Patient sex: M
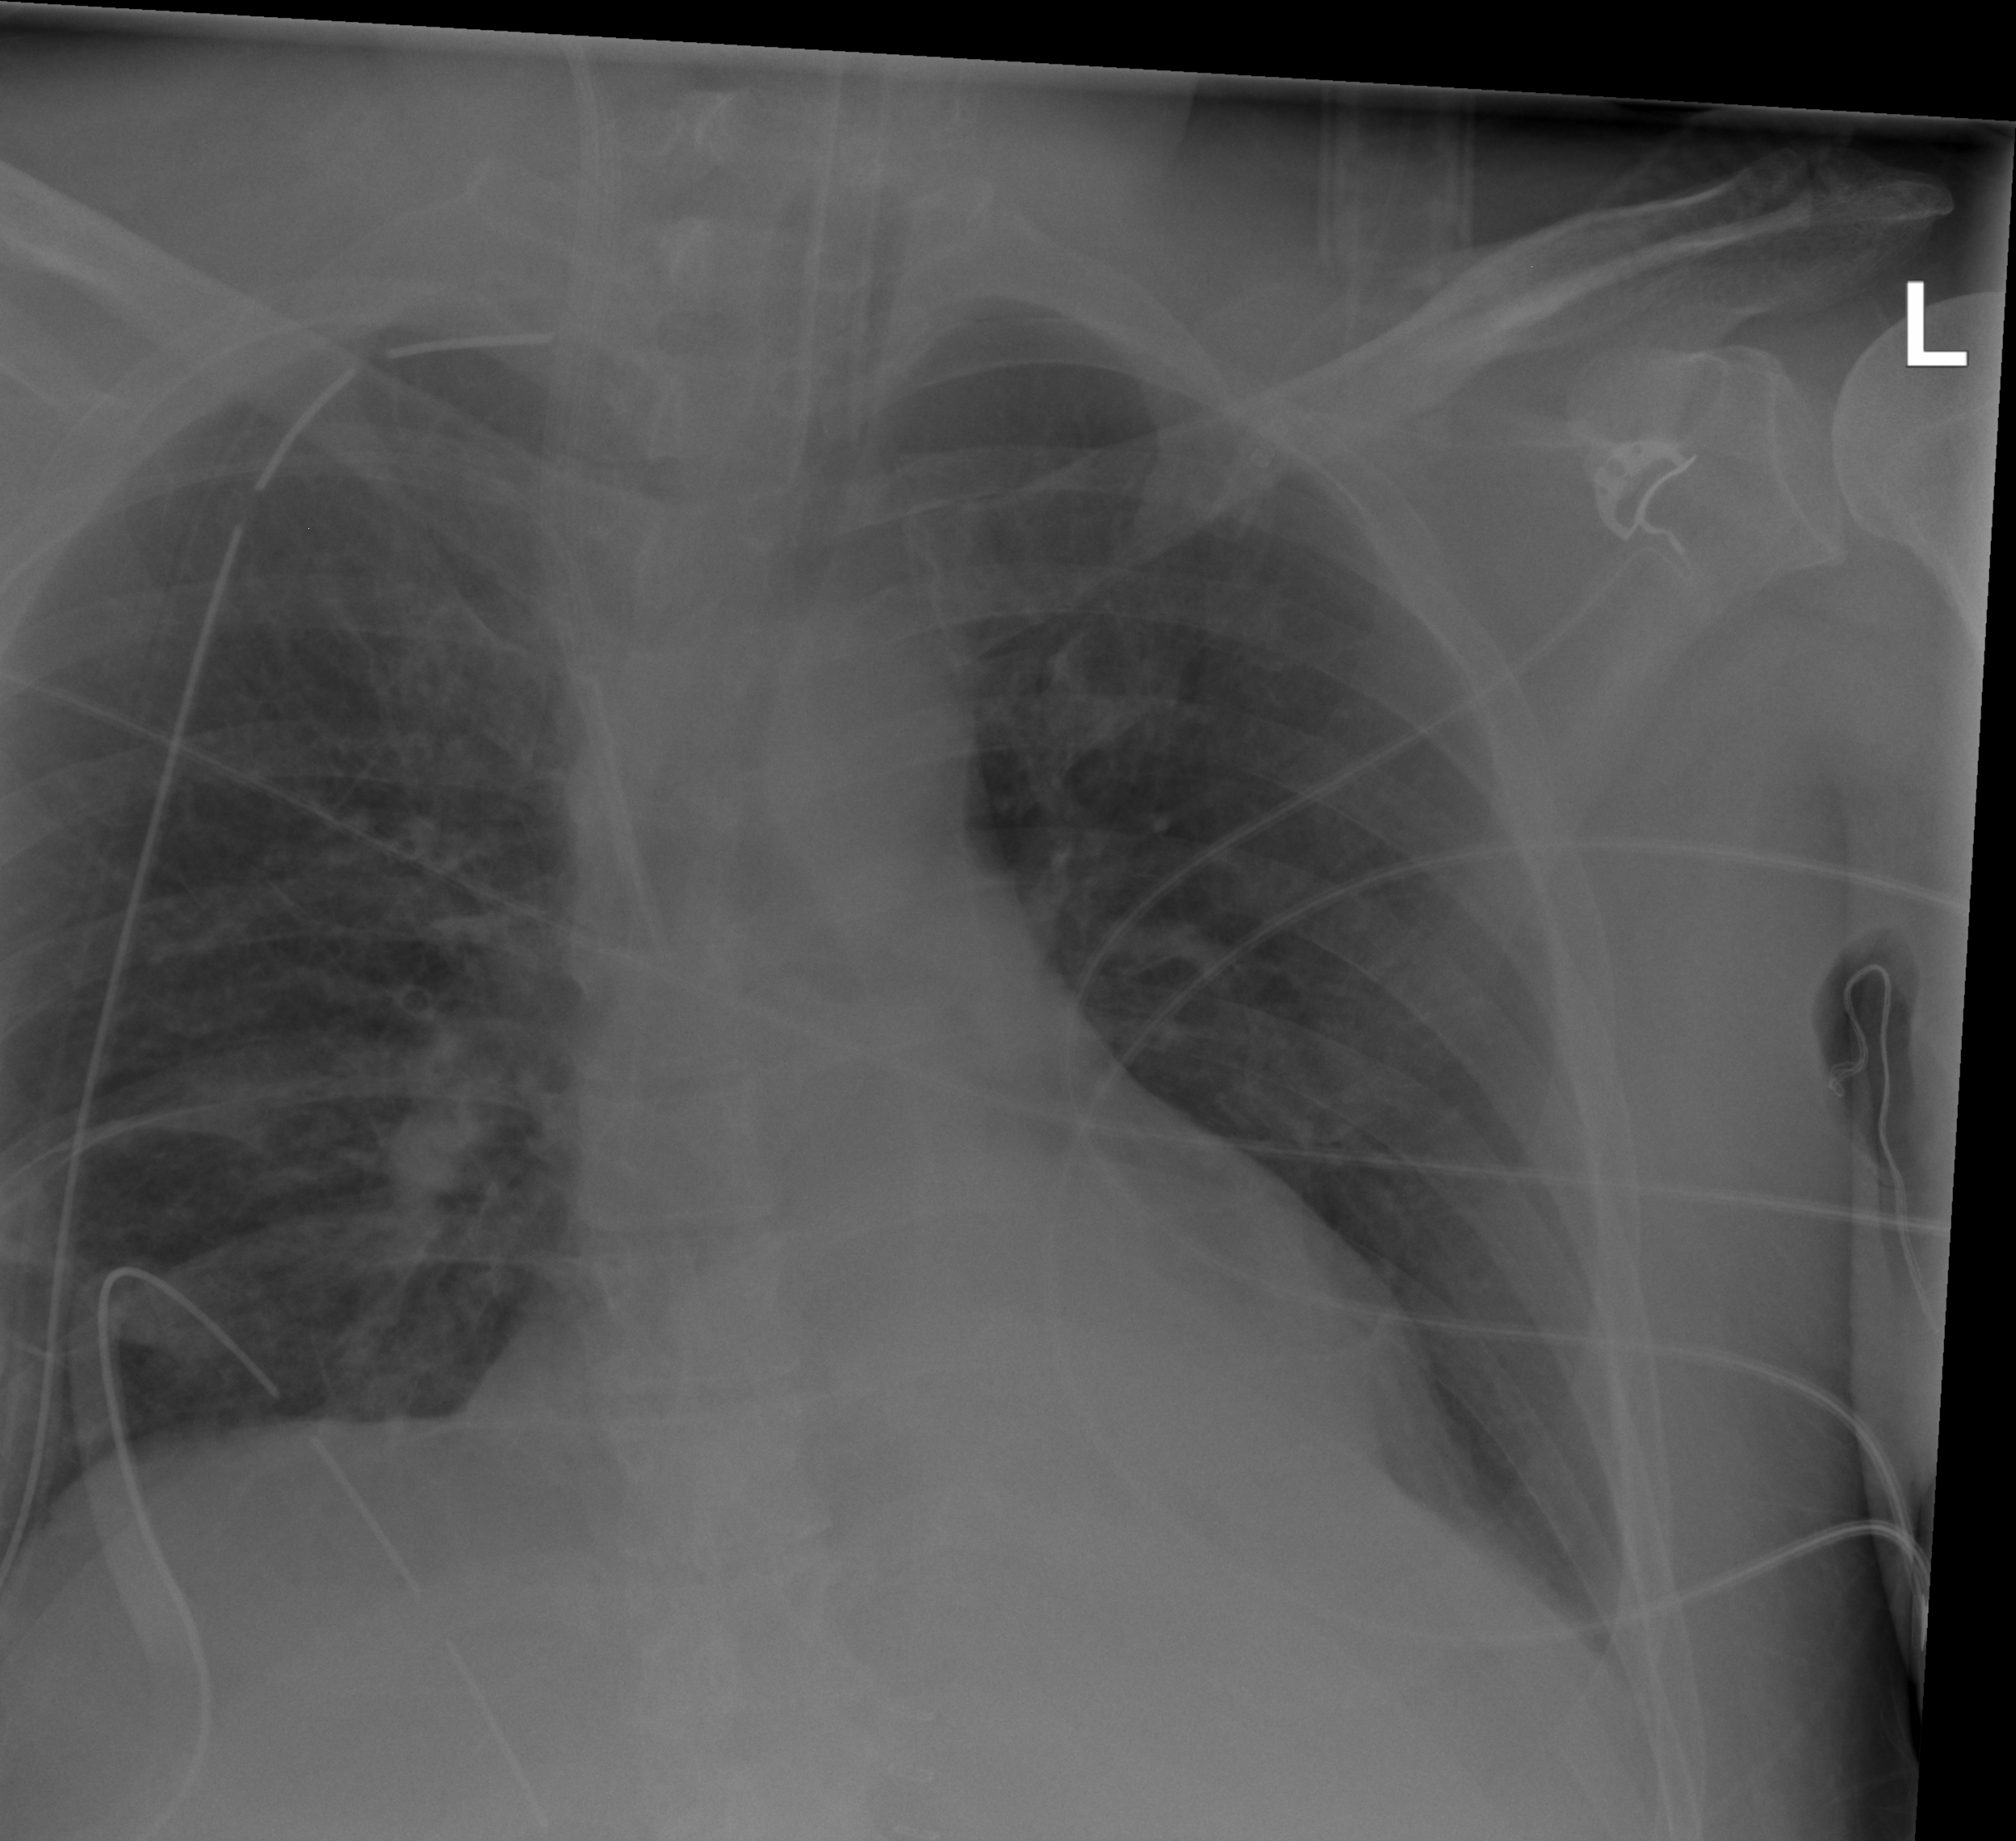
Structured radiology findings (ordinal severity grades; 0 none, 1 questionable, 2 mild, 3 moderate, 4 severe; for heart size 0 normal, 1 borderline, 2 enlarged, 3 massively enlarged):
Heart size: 0
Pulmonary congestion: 2
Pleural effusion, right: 0
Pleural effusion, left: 2
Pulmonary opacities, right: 0
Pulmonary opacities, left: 0
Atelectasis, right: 2
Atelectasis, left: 2